Interaction volume radius: 5 \u00c5
Interaction volume height: 15 \u00c5
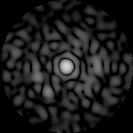
Disorder parameter: 0.8071